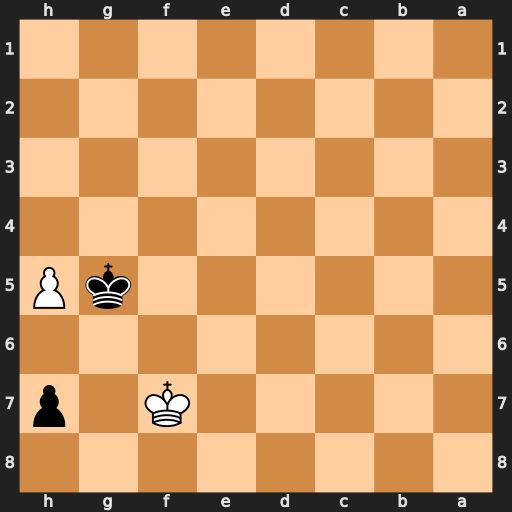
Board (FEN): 8/5K1p/8/6kP/8/8/8/8
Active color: b
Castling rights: -
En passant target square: -
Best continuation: Kxh5 Kg7 h6 Kf6 Kg4